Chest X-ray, PA view. Patient: 51 years old, sex F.
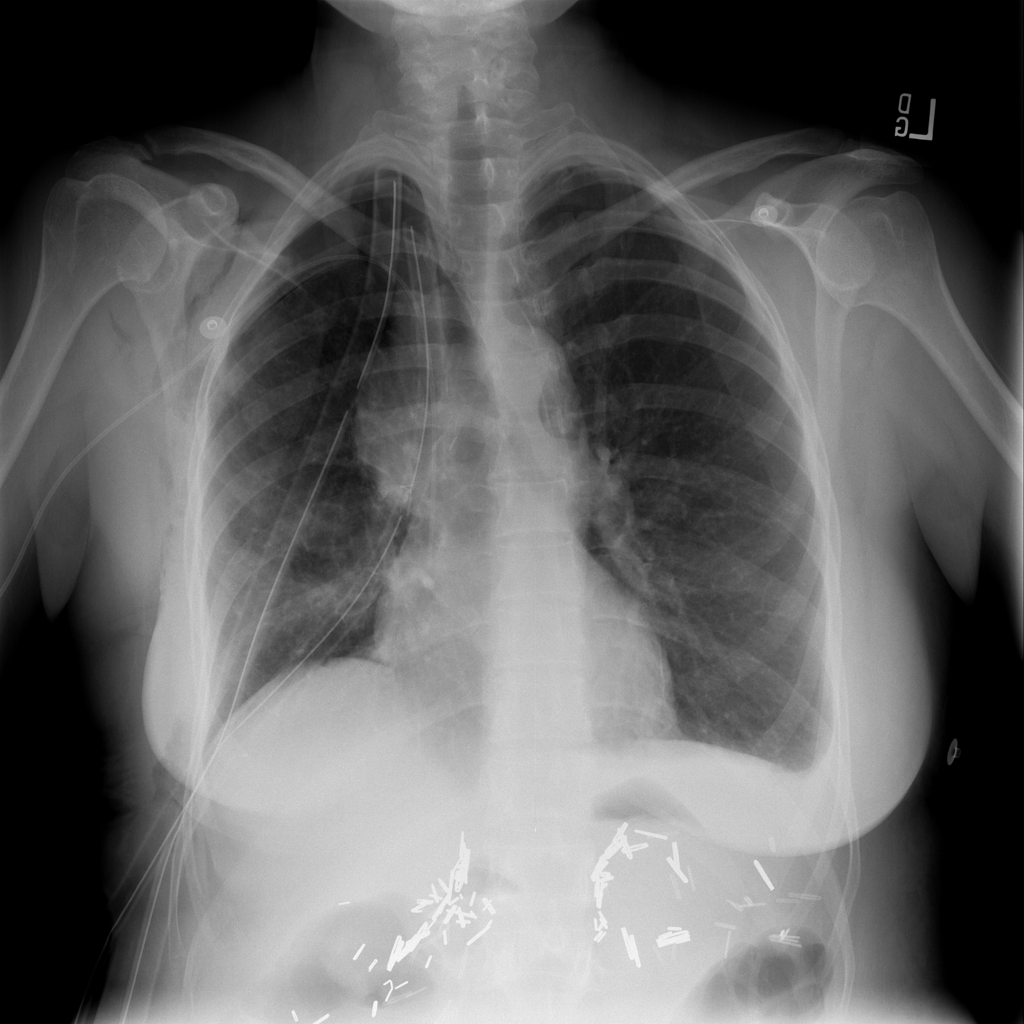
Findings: Emphysema, Pneumothorax